Aerial crown-view tile of a tropical tree (Barro Colorado Island, Panama), acquired 20241216:
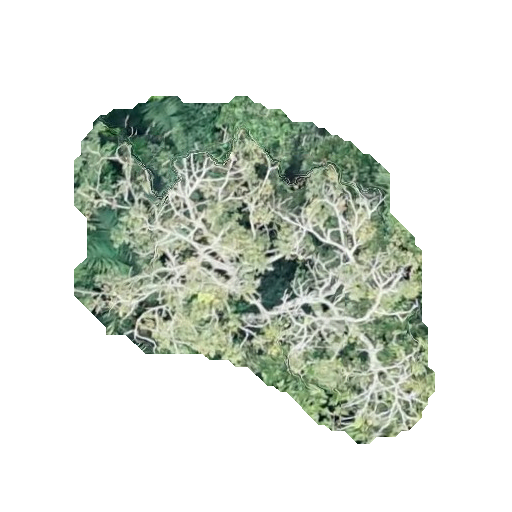
Species: Ceiba pentandra
GBIF accepted scientific name: Ceiba pentandra
Crown area: 125.486 m²